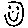
Label: smiley face